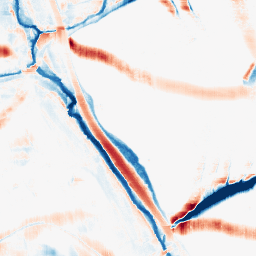
Category: morphological
Decomposition family: morphological_square
Decomposition parameters: operation: average
size: 20
Upsampling method: lanczos
Upsampling parameters: scale: 8
Upsampling scale: 8